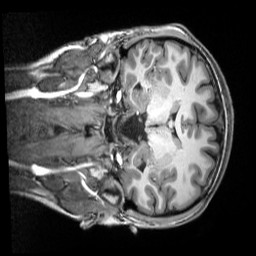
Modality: T1w
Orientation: coronal
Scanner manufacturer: siemens
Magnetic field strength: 3 T
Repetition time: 2.5 s
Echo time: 0.00343 s